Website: macys
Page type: billing-address
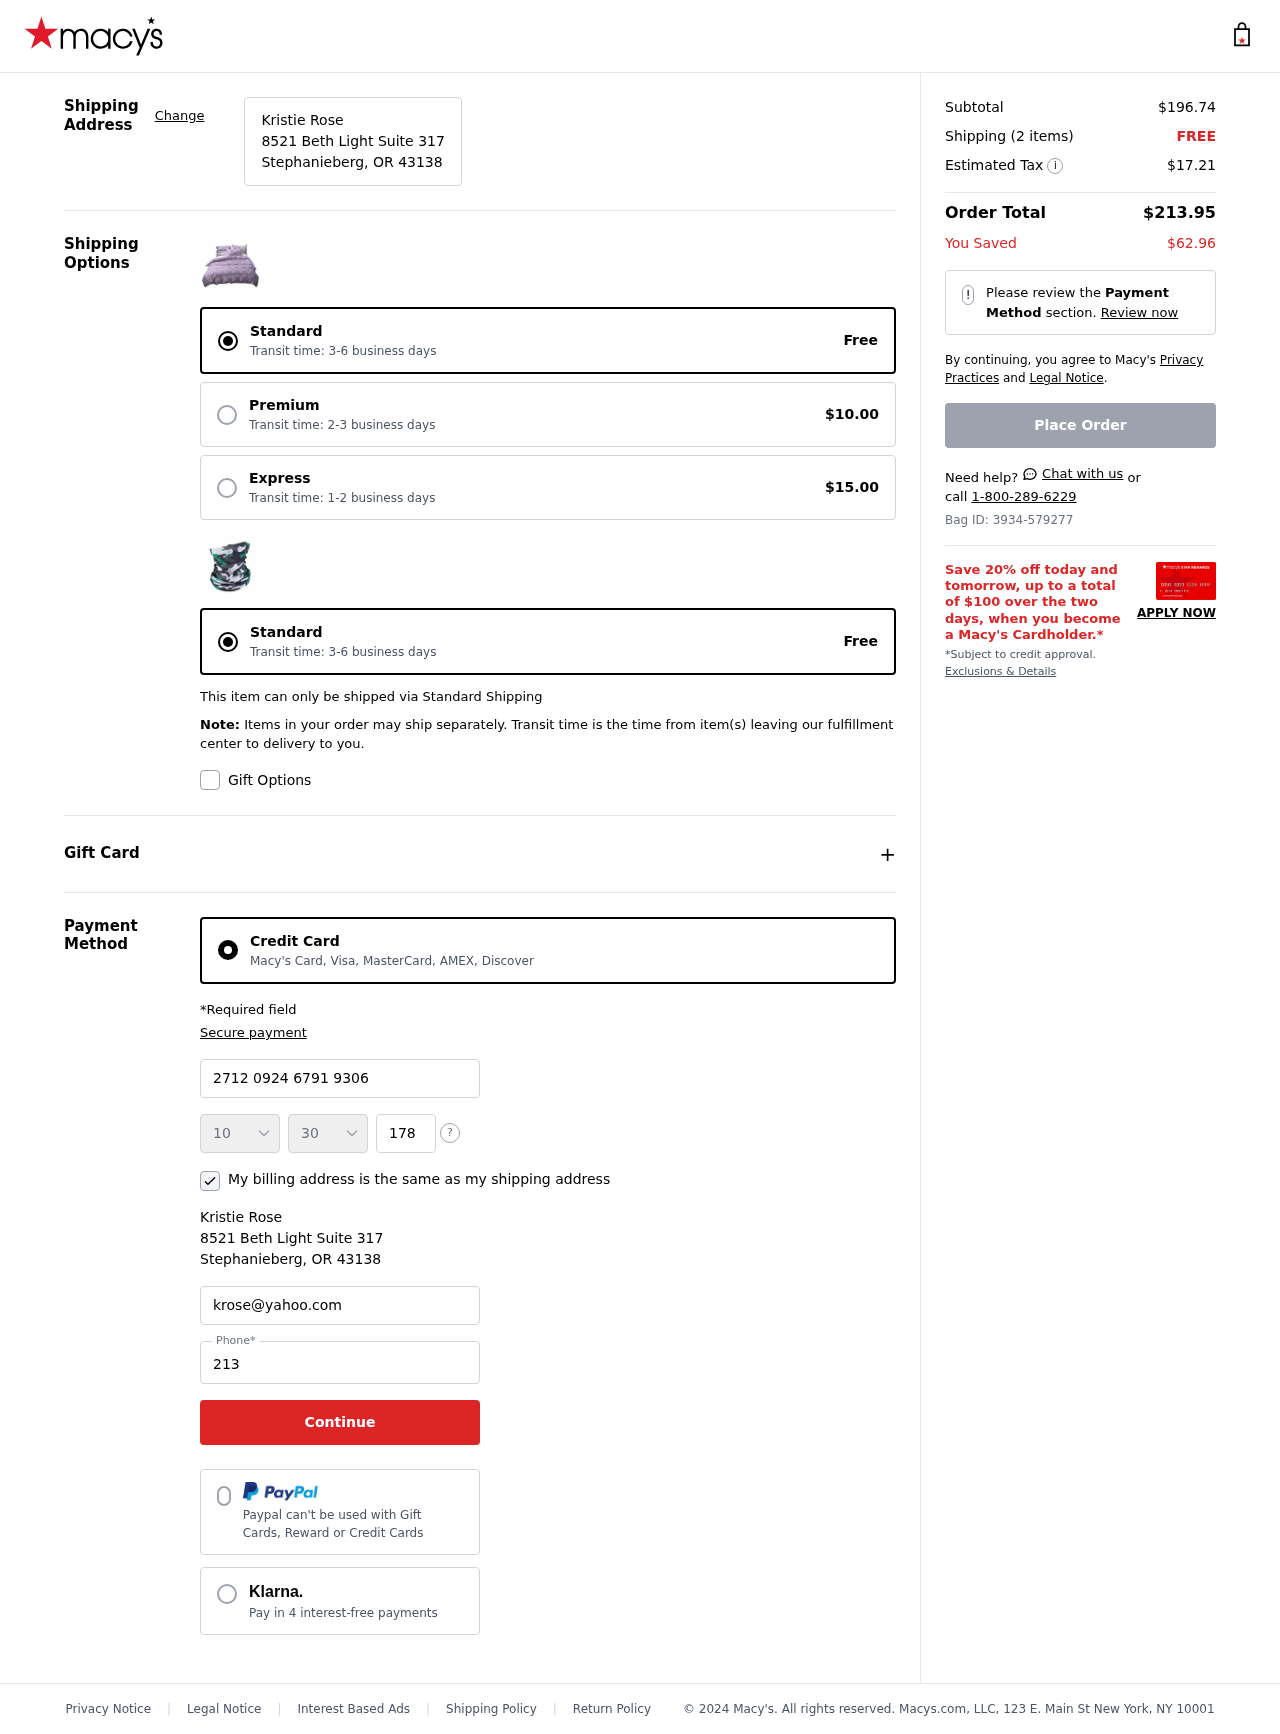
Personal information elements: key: PII_CARD_CVV
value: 178
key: PII_CARD_EXPIRY_MONTH
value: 10
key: PII_CARD_EXPIRY_YEAR
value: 30
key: PII_CARD_NUMBER
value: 2712 0924 6791 9306
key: PII_CITY_STATE_ZIP
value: Stephanieberg, OR 43138
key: PII_EMAIL
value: krose@yahoo.com
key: PII_FULLNAME
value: Kristie Rose
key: PII_PHONE
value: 2132227254
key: PII_STREET
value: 8521 Beth Light Suite 317
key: PII_FULLNAME2
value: Kristie Rose
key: PII_STREET2
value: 8521 Beth Light Suite 317
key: PII_CITY_STATE_ZIP2
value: Stephanieberg, OR 43138
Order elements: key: ORDER_SUBTOTAL
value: $196.74
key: ORDER_NUM_ITEMS
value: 2
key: ORDER_SHIPPING_COST
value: FREE
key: ORDER_TAX
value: $17.21
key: ORDER_TOTAL
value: $213.95
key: ORDER_SAVINGS
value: $62.96
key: ORDER_ID
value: Bag ID: 3934-579277